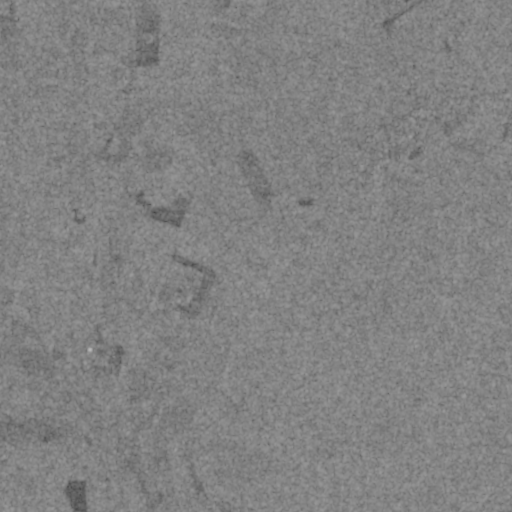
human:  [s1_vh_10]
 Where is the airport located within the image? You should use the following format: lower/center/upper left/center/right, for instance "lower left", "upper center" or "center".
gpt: The airport is located in the upper right of the image.
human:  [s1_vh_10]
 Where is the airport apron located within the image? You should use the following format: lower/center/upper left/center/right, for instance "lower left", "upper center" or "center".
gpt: The airport apron is located in the upper right of the image.
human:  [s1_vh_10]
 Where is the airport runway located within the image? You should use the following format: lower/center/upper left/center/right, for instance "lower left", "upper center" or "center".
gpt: The airport runway is located in the upper right of the image.
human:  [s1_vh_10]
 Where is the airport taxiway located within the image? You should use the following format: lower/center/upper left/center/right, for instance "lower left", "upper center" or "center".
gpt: The airport taxiway is located in the upper right of the image.
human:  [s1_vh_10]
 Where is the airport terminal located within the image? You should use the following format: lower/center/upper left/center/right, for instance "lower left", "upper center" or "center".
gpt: The airport terminal is located in the upper right of the image.
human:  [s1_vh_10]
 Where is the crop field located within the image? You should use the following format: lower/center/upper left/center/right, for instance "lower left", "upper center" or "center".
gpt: There is no crop field in the image.

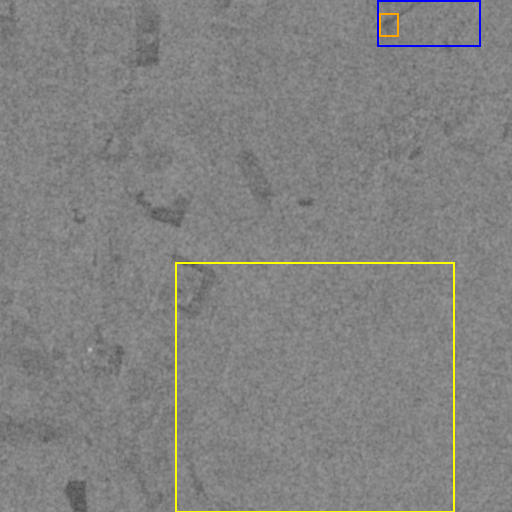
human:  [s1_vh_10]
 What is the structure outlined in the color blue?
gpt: The structure outlined in blue is an airport.
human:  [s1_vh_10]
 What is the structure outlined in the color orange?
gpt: The structure outlined in orange is an airport apron.
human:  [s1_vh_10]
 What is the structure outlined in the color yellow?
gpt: The structure outlined in yellow is a crop field.
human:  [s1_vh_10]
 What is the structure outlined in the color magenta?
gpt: There is no magenta outline.